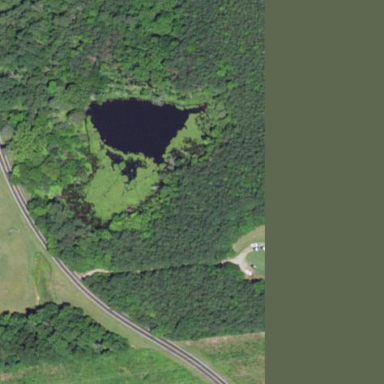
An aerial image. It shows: Serene pond surrounded by nature.